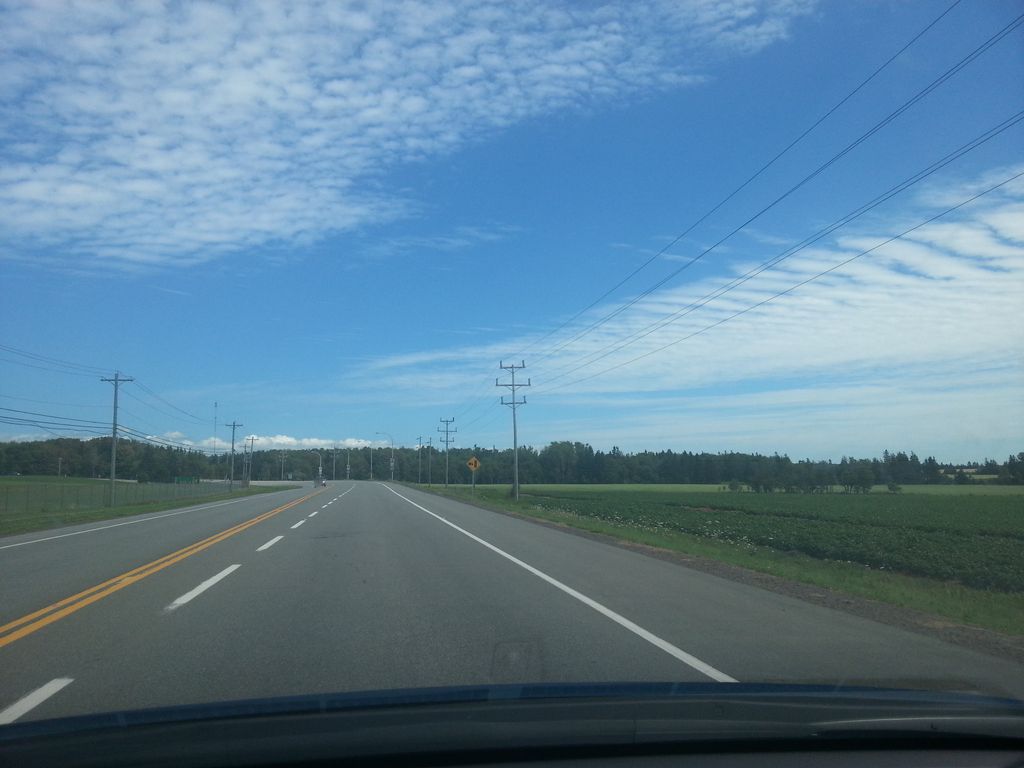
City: charlottetown